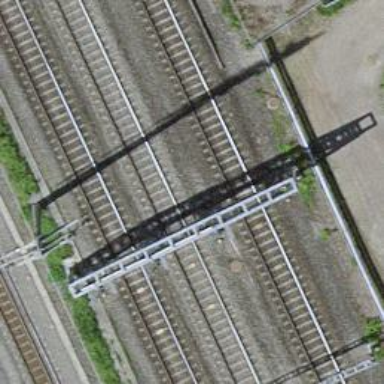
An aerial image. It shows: Railway signal.